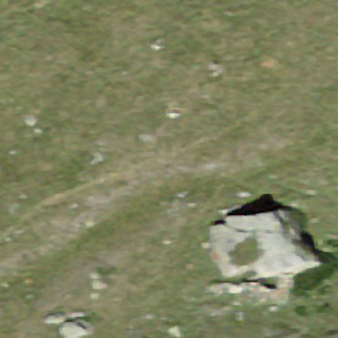
Label: bouldering_area